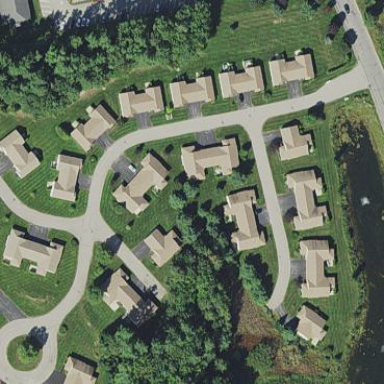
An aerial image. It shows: Residential area comprising condominiums.